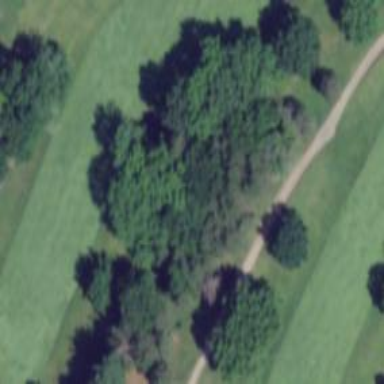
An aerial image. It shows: Grassy area designated as golf fairway.